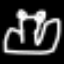
Label: frog